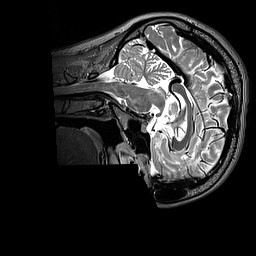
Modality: T2w
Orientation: sagittal
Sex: female
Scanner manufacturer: siemens
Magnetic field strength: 3 T
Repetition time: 3.2 s
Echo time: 0.409 s